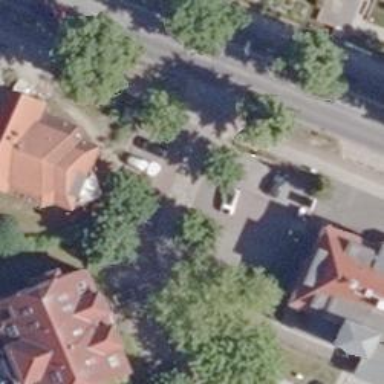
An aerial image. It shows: Normal parking space available at the amenity.